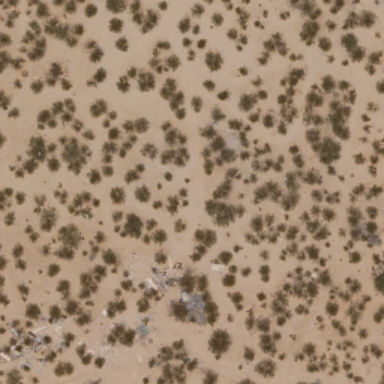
This is a chaparral .